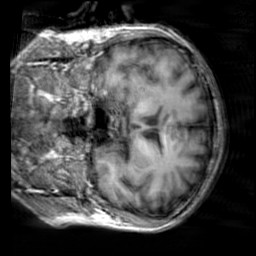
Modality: T1w
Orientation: coronal
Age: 54
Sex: male